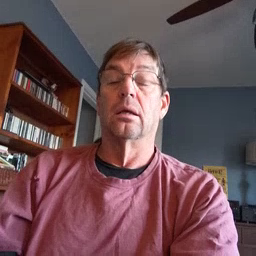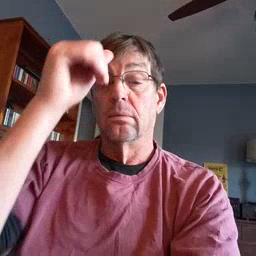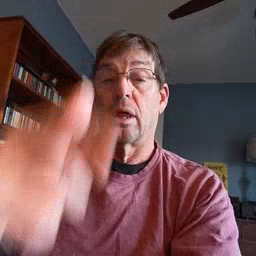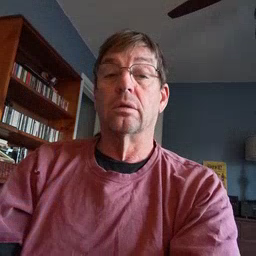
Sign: brother